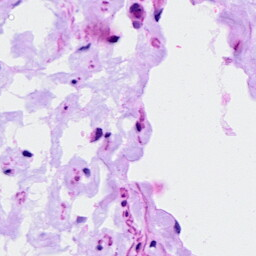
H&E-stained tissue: Ovarian